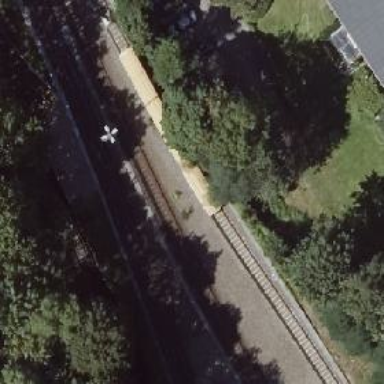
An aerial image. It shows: Rail track with electrification on top.